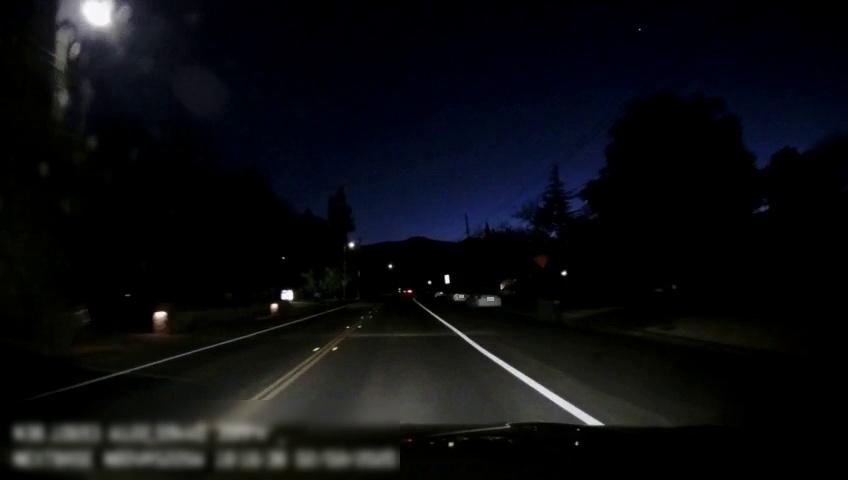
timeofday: Night
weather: Other
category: Drivable Space
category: Vehicles | Car
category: Vehicles | Car
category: Lanes | Alternate Lane
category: Lanes | Opposite Lane
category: Lanes | Alternate Lane